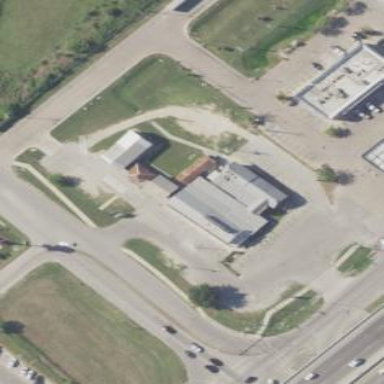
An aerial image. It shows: Retail building.